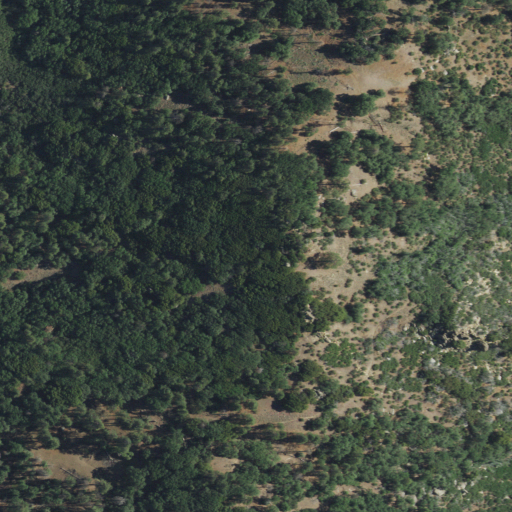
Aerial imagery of ridge(s) in California named Hobo Ridge containing shrub, mixed forest, evergreen forest, deciduous forest, and grassland